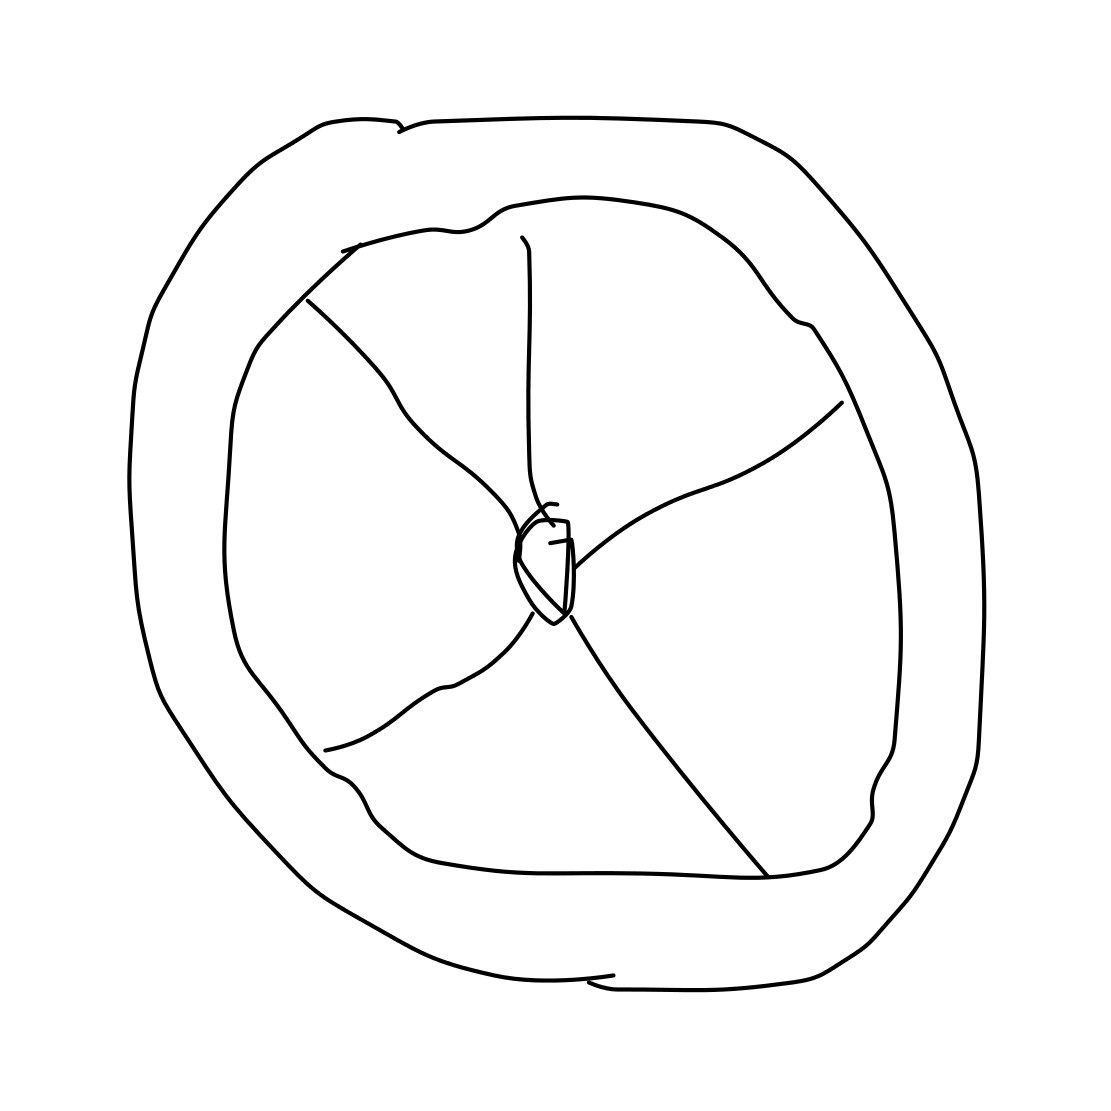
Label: wheel